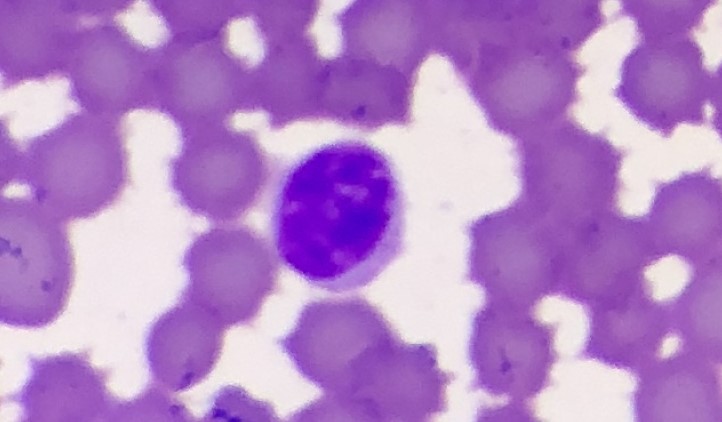
White blood cell type: Lymphocyte